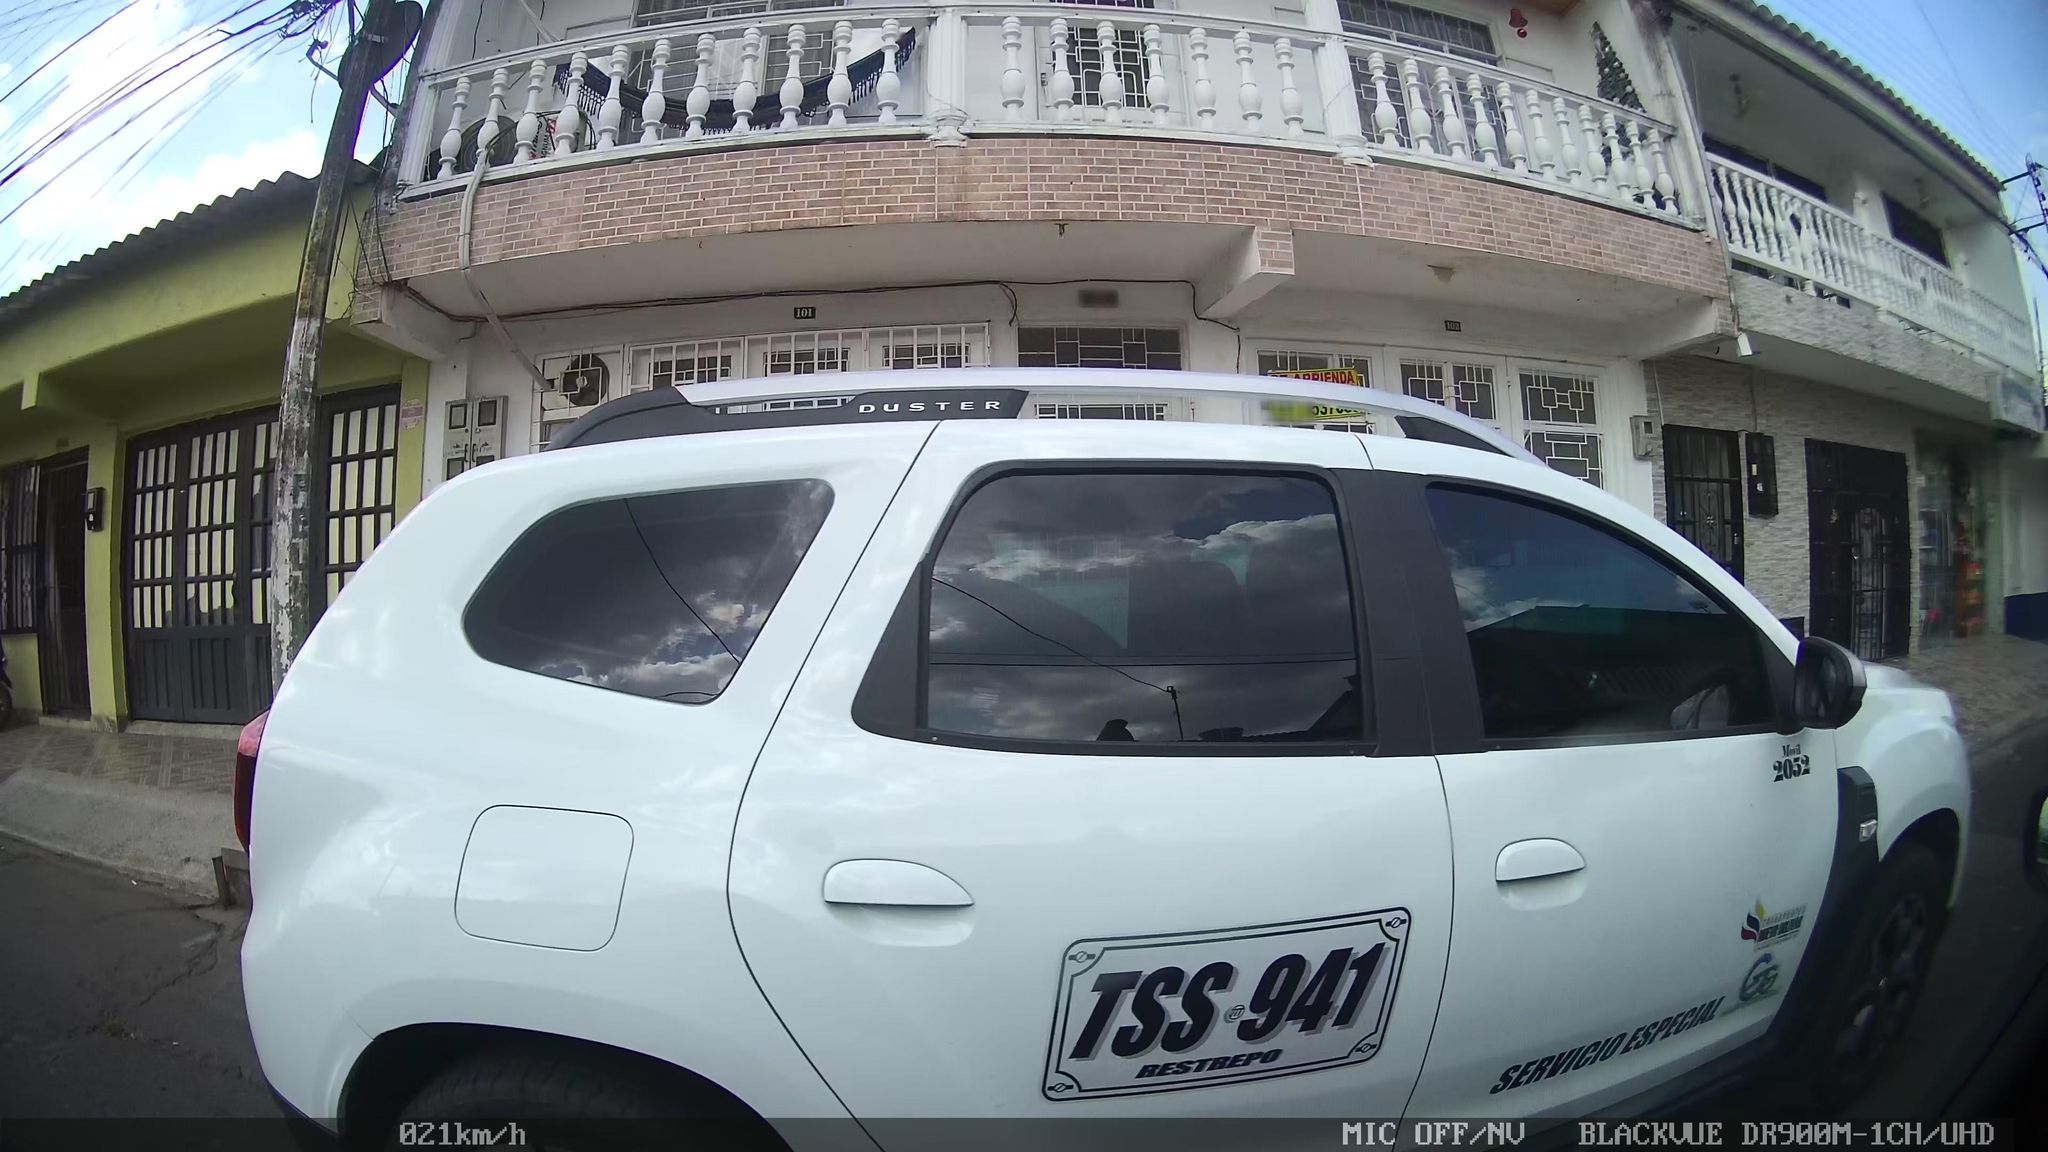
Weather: clear
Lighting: day
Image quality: good
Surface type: driving surface
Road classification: tertiary
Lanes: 1.0
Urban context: urban centre
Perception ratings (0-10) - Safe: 4.51, Lively: 8.01, Beautiful: 4.13, Boring: 1.73, Depressing: 4.55, Wealthy: 3.61